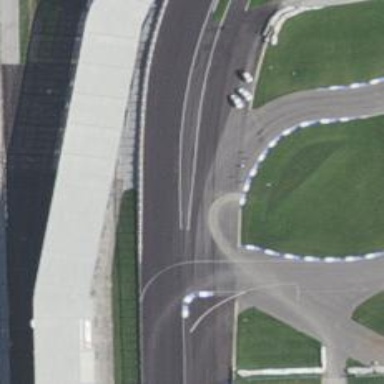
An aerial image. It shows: Motor sport raceway with asphalt surface.